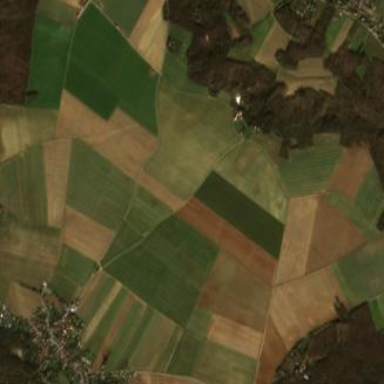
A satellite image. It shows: Farmland with wheat crops.